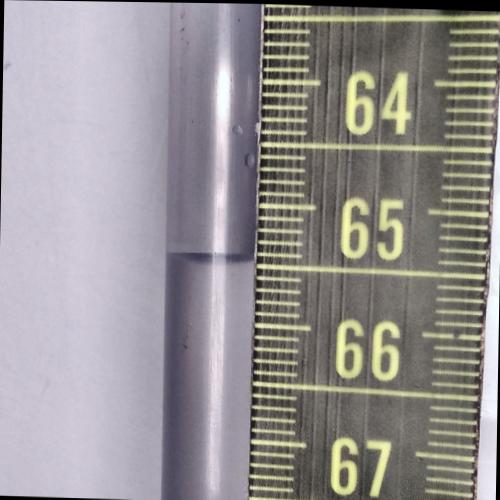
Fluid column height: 65.5 cm